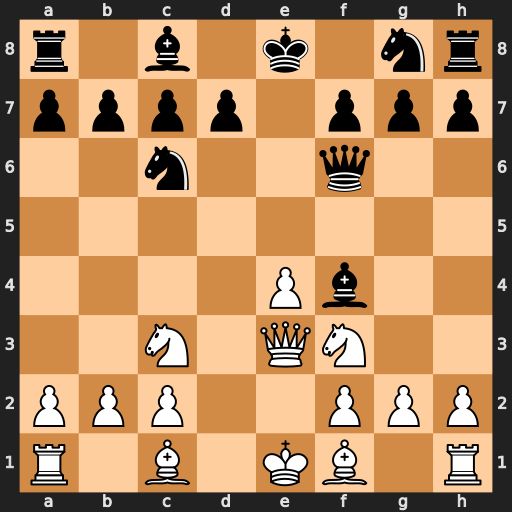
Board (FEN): r1b1k1nr/pppp1ppp/2n2q2/8/4Pb2/2N1QN2/PPP2PPP/R1B1KB1R
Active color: w
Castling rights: KQkq
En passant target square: -
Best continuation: Qxf4 Qxf4 Bxf4